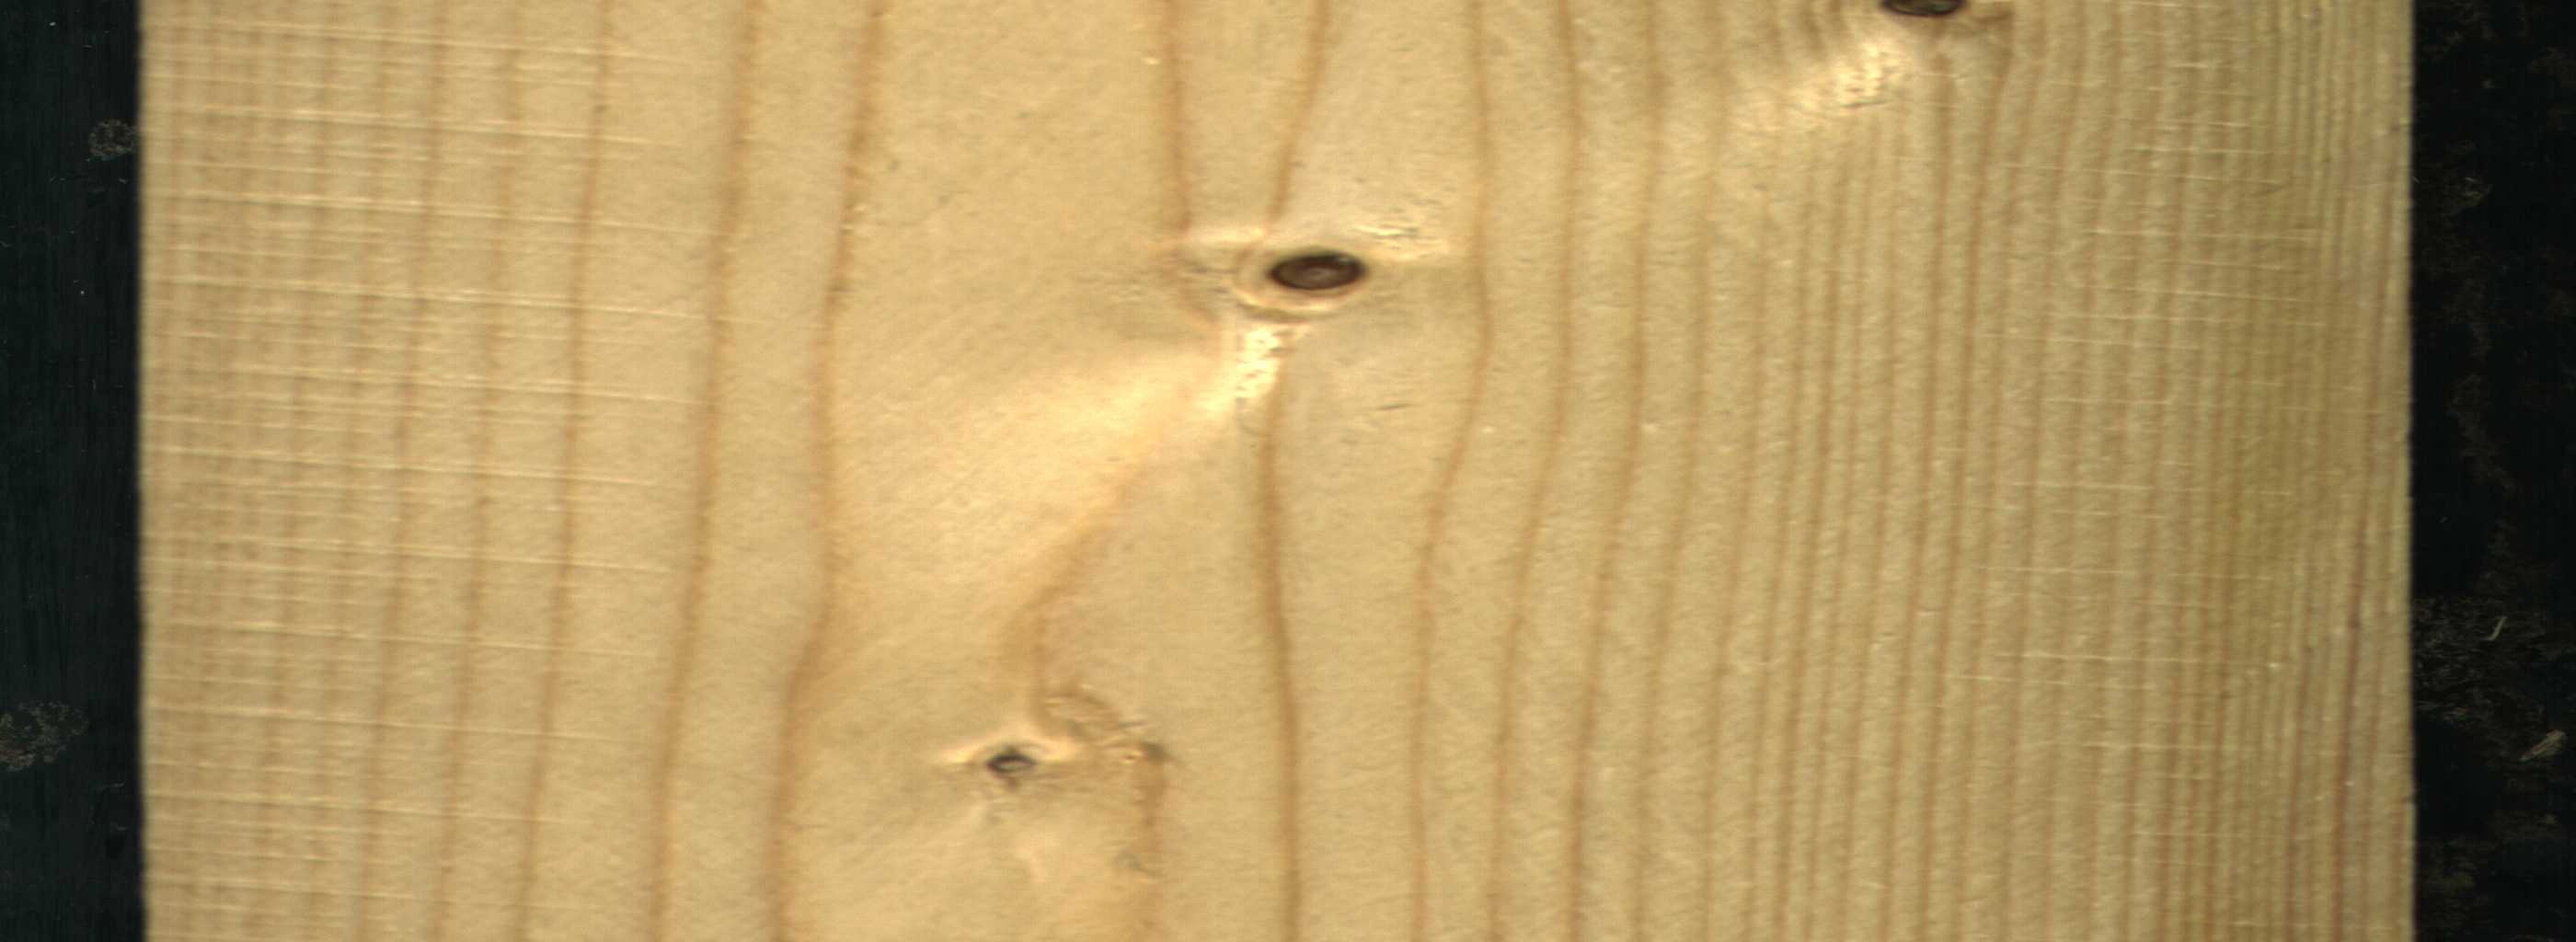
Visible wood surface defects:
Dead_Knot
Dead_Knot
Live_Knot